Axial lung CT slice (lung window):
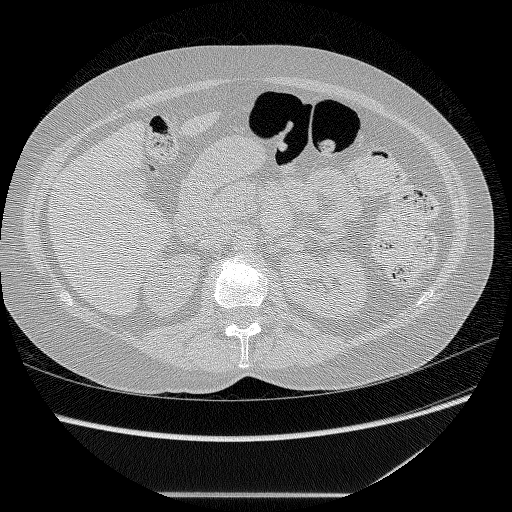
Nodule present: no